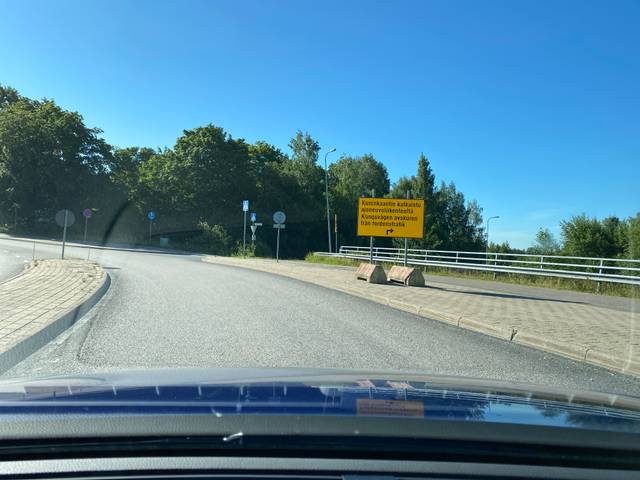
Region: Finland
Coordinates: 60.297, 24.884